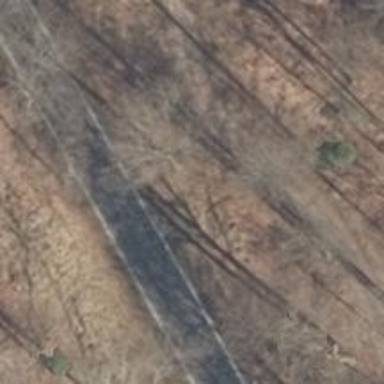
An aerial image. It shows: Firebreak cutline has been made as precaution against wildfires.